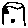
Label: house